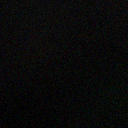
Screen state: off